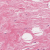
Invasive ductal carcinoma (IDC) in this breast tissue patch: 0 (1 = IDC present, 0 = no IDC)